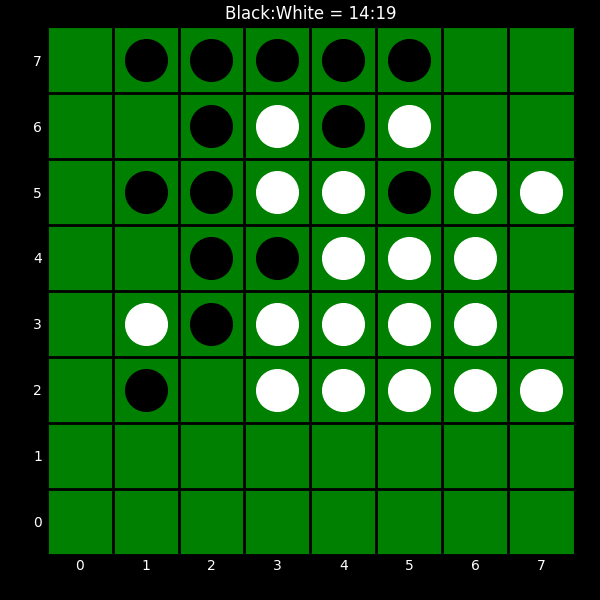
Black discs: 14
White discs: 19